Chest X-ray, PA view. Patient: 62 years old, sex F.
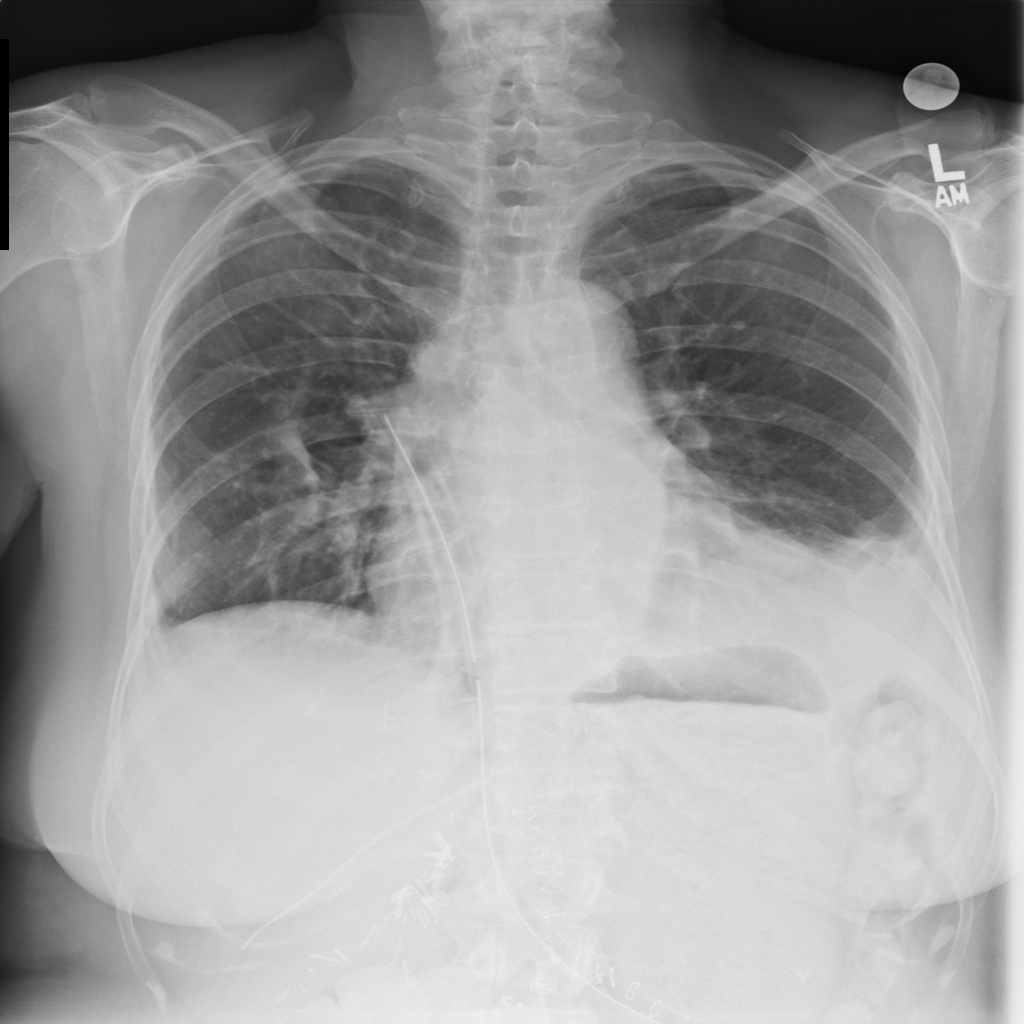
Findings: No Finding